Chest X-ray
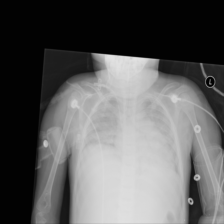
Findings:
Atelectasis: negative
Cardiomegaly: negative
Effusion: negative
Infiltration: positive
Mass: negative
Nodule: negative
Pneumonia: negative
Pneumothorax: negative
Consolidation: negative
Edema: negative
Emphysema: negative
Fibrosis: negative
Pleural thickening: negative
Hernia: negative